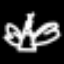
Label: angel